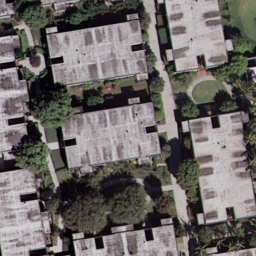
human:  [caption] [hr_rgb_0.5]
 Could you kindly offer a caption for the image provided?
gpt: Lots of houses arranged neatly with some plants arround them .

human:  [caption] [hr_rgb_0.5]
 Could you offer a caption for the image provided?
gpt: There are lots of houses arranged neatly and some plants arround them .

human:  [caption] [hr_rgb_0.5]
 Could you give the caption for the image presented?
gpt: This is a dense residential area with houses and plants .

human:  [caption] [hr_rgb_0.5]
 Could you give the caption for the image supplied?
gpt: It is a dense residential area with lots of houses arranged neatly .

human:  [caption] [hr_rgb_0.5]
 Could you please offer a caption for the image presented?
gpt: Many houses arranged neatly and a road goes through them .